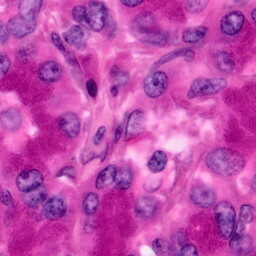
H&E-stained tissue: Pancreatic